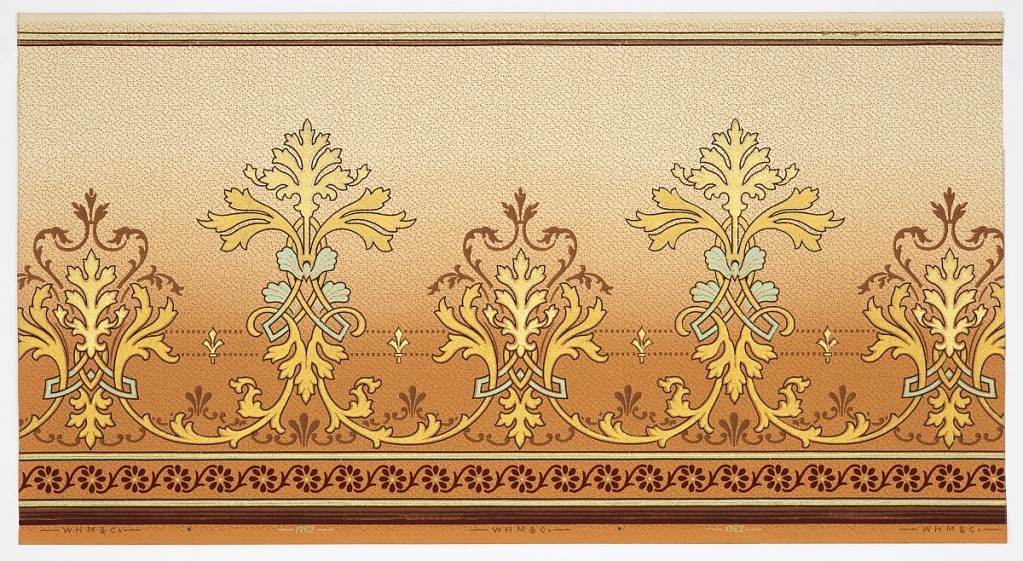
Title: Frieze
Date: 1905–1915
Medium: Machine-printed paper, liquid mica
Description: Art Nouveau / Mission Style. Alternating large and medium stylized foliate medallions connected by vining scrolls and two lines of square beading with stylized fleur-de-lis. Bottom has striping and floral guilloche. Top has stripes. Background has horizontal dash and geometric dot pattern. Ground shades from orange to cream. Printed in orange, metallic blue-green, dark red, brown, black, gold mica. Printed in bottom selvedge: W H M & Co 1762